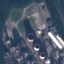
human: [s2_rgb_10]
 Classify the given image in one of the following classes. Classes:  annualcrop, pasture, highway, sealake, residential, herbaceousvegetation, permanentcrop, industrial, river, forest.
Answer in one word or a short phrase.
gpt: Industrial